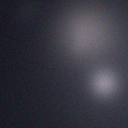
Screen state: off